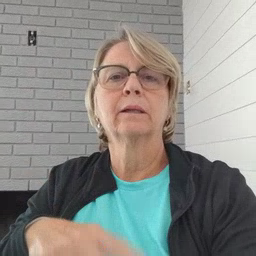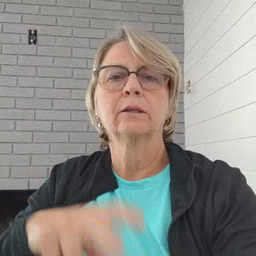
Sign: boy